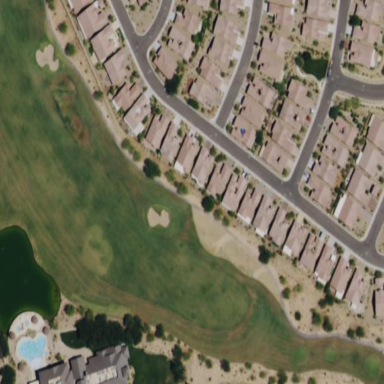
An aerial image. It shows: Rough grass surface on golf course.